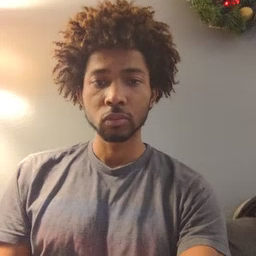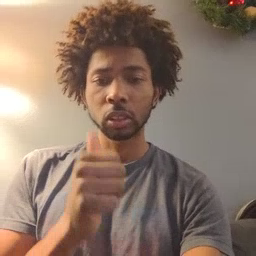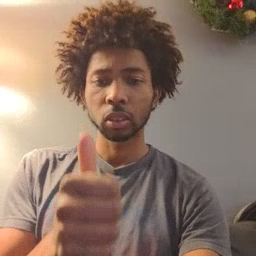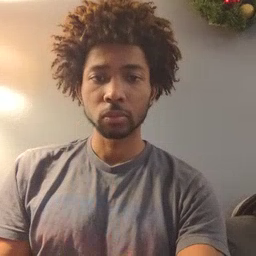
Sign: yourself